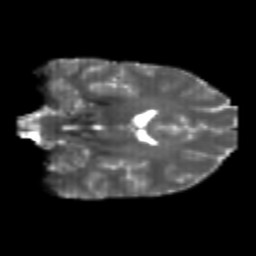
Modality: T2w
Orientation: coronal
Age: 22
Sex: female
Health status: healthy
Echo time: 0.074 s